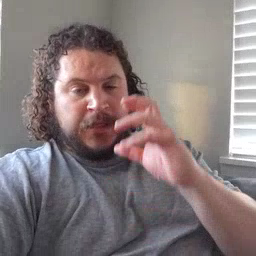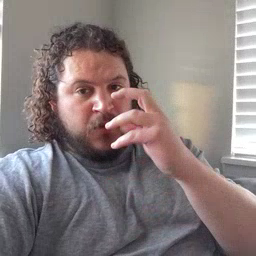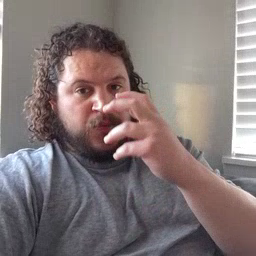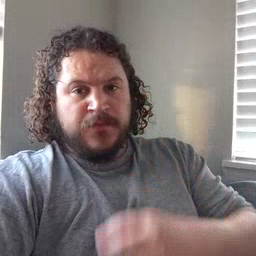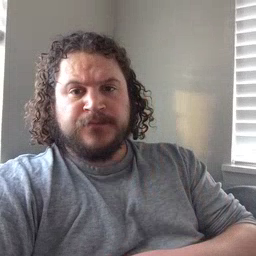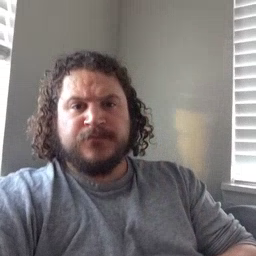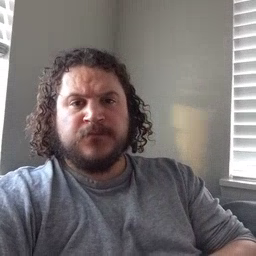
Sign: clown